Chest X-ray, PA view. Patient: 21 years old, sex F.
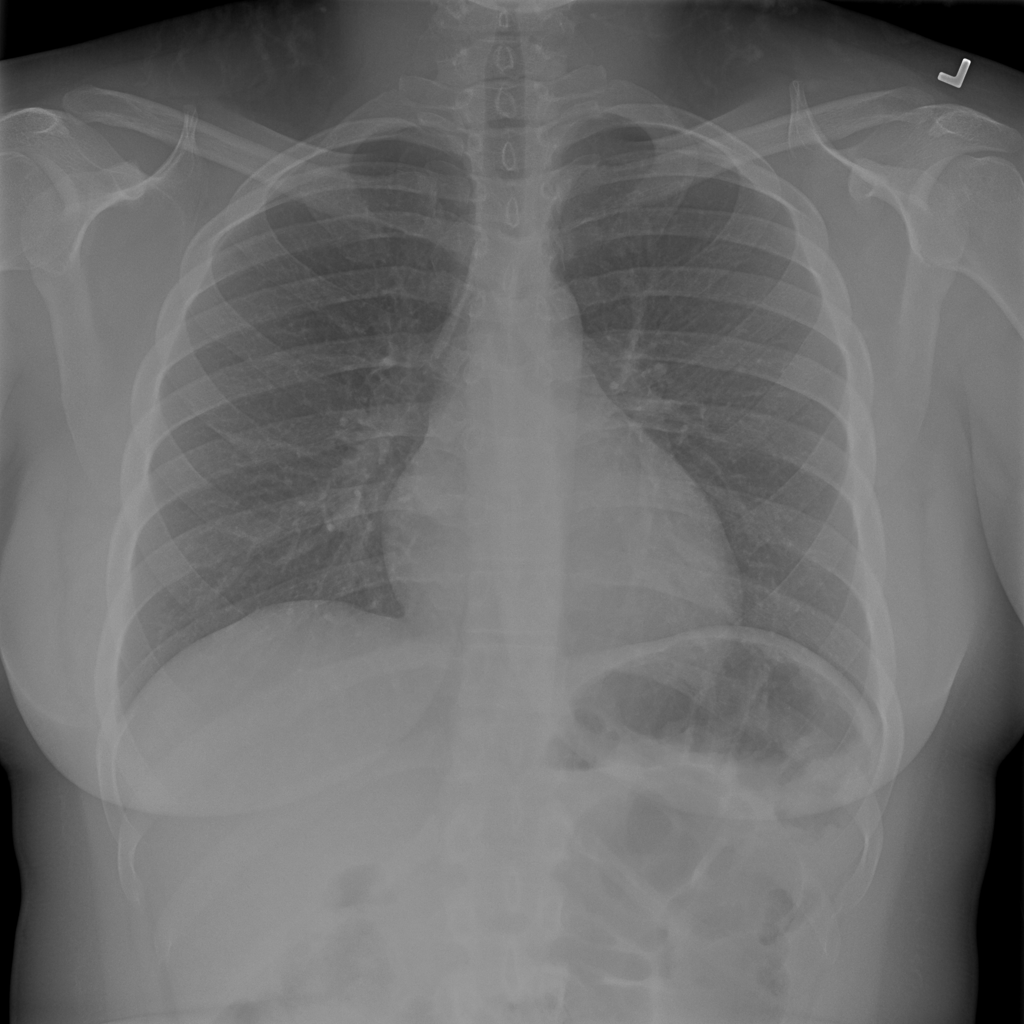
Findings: No Finding